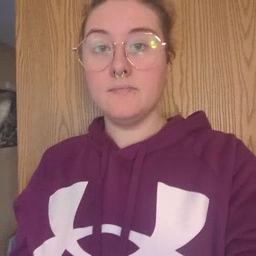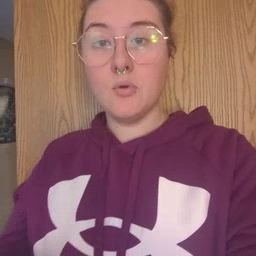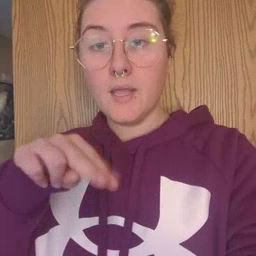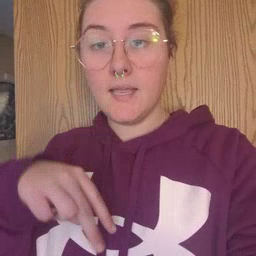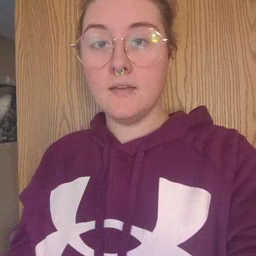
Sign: read